Question: Sorry for the stupid question but, why torch.nnnConv2d() divides the image into 9 parts?
'''
import torch
from torch import nn
import cv2
img = cv2.imread("image_game/eldenring 2022-12-14 19-29-50.png")
cv2.imshow('input', img)
size = img.shape # (720, 1280, 3)
img = img.reshape((1, img.shape[2], size[0], size[1]))
img = torch.tensor(img, dtype=torch.float32) # torch.Size([1, 3, 720, 1280])
c1 = nn.Conv2d(3, 3, kernel_size=(3, 3), padding=2, stride=1)
img = c1(img)
size = img.shape
img = img.reshape((size[2], size[3], size[1])).detach().numpy()
cv2.imshow('output', img)
cv2.waitKey(0)
'''
return this:
input image:
<URL>
output image:
<URL>
I want this:

<URL>
edit:
When I use
'''
c1 = nn.Conv2d(1, 1, kernel_size=(3, 3), padding=2, stride=1)
'''
instead
'''
c1 = nn.Conv2d(3, 3, kernel_size=(3, 3), padding=2, stride=1)
'''
I get what I want, but how to do it when there are more channels?
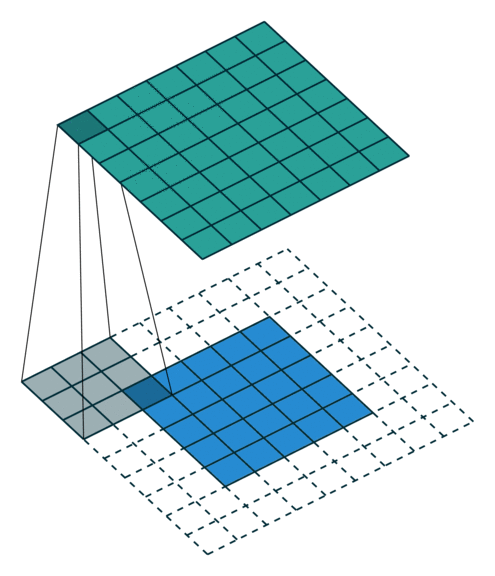
Answer: I'm sorry that the description of the question was unclear.
<URL> solved my problem
> The issue is with using reshape to permute the axes -> opencv's imread
gives an array of size (H, W, 3), so to get the pytorch's (1, 3, H, W)
representation, transpose (in numpy) and permute (in pytorch) should
be used instead. Try substituting the first reshape with img =
img[None].transpose(0, 3, 1, 2), and the last reshaping with img =
img[0].permute(1, 2, 0).detach().numpy() - Javier TG
I thought the problem is in the 'nn.Conv2d()' function but i just wrong transposed data.
Corrected code:
'''
import torch
from torch import nn
import cv2
img = cv2.imread("image_game/eldenring 2022-12-14 19-29-50.png")
cv2.imshow('input', img) # (720, 1280, 3)
img = img[None].transpose(0, 3, 1, 2)
img = torch.as_tensor(img).float() # torch.Size([1, 3, 720, 1280])
c1 = nn.Conv2d(3, 3, kernel_size=(3, 3), padding=1, stride=1)
img = c1(img)
img = img[0].permute(1, 2, 0).detach().numpy() # (720, 1280, 3)
cv2.imshow('output', img)
cv2.waitKey(0)
'''